Field crop: maize
Growth stage: 2
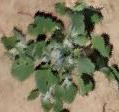
Species: chenopodium